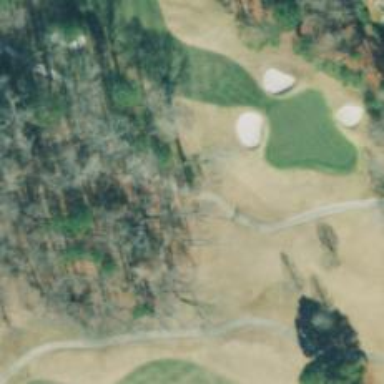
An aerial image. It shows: Pathway for golfing.